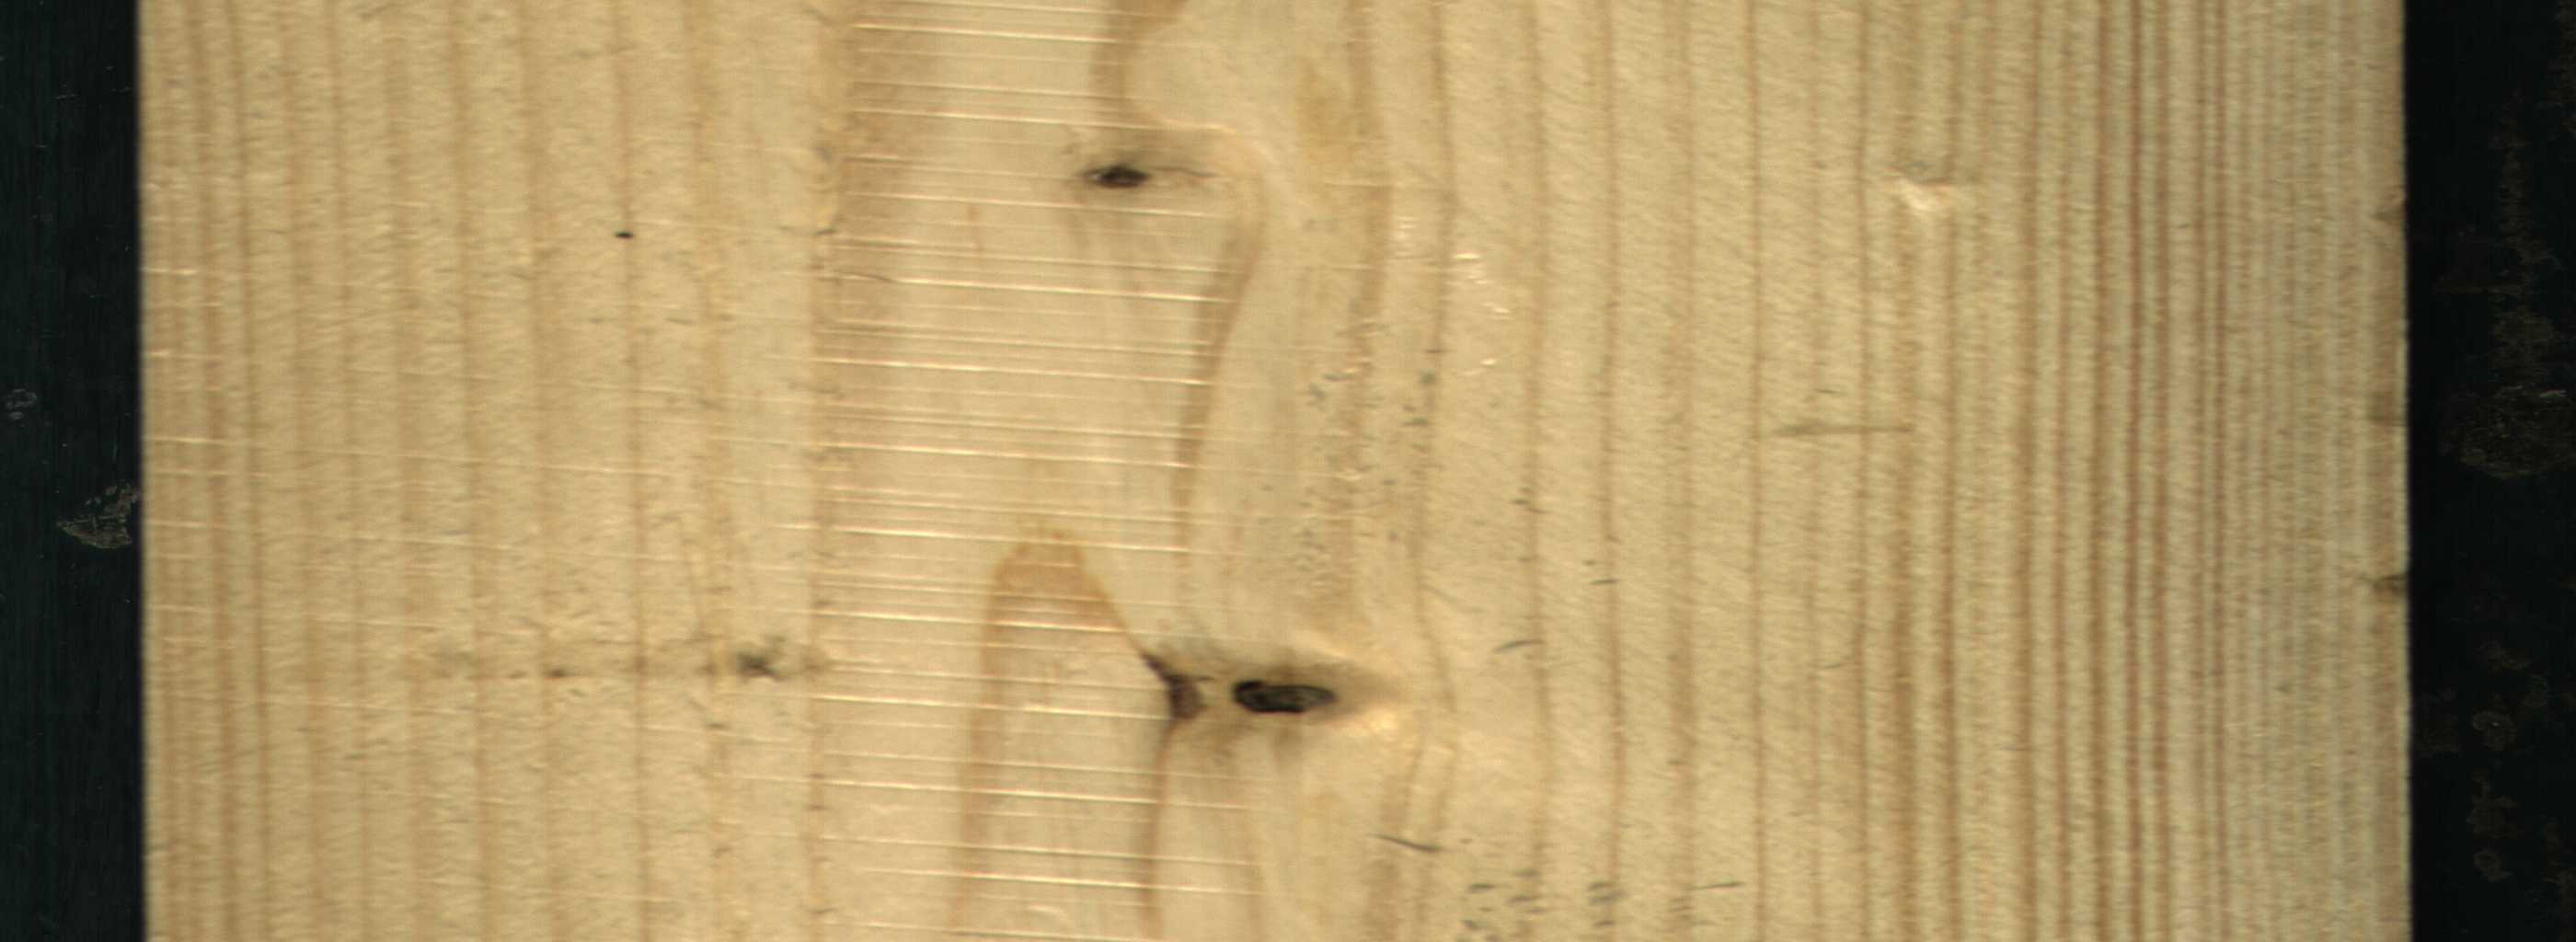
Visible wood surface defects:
resin
Dead_Knot
Dead_Knot